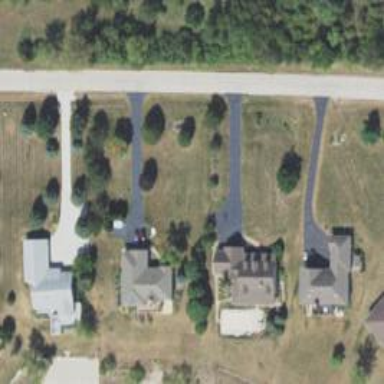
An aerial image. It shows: Driveway leading to service road.